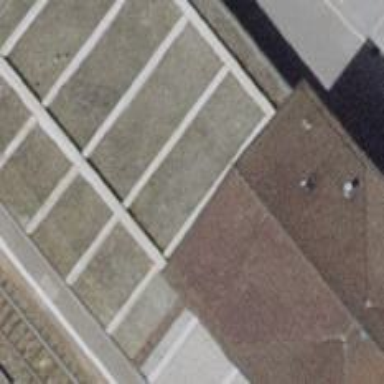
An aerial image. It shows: Set of steps on the road.